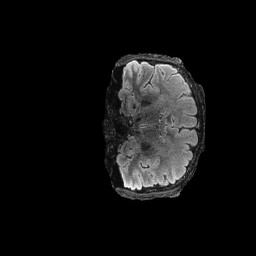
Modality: FLAIR
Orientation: coronal
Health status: ill
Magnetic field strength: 3 T